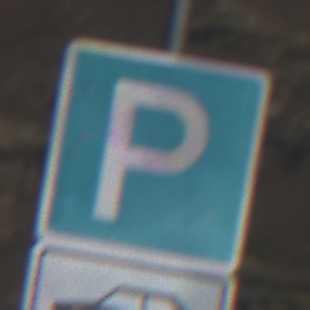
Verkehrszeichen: Parken
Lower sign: MehrspurigeFahrzeugeFrei1
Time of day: Midday
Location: Outdoor (Nature)
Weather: Clear
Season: NotSpecified
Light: Natural